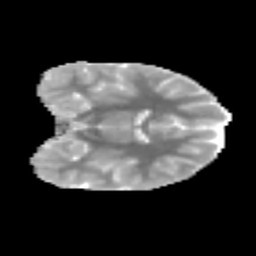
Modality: MD
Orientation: coronal
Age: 10
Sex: male
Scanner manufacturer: siemens
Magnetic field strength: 3 T
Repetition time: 3.8 s
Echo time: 0.07 s